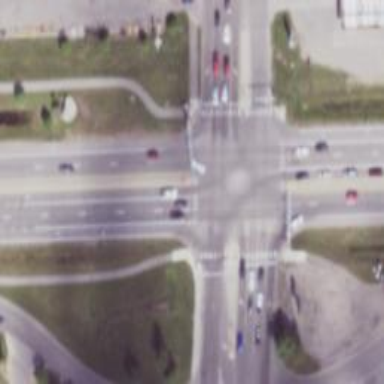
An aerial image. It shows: Marked asphalt cycleway with crossing.